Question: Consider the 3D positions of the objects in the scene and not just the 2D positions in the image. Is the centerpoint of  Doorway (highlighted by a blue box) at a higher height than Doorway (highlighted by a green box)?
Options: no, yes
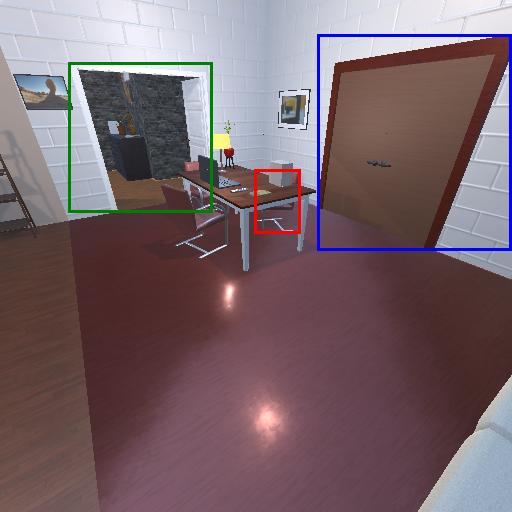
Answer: no